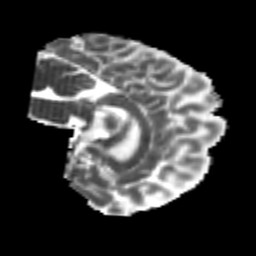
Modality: MD
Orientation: sagittal
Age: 23
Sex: male
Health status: healthy
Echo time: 0.074 s